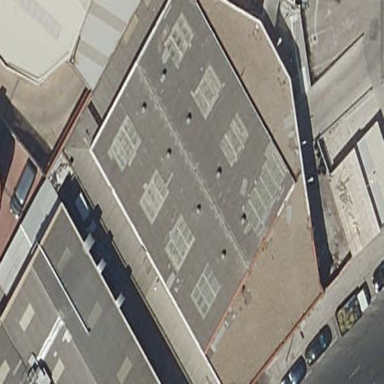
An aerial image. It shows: Industrial building.